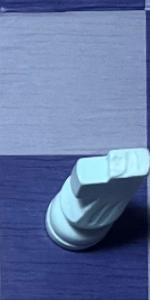
Label: Knight_White